Interaction volume radius: 10 \u00c5
Interaction volume height: 40 \u00c5
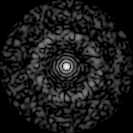
Disorder parameter: 0.8354